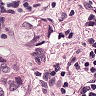
Metastatic tissue present: yes